Field crop: maize
Growth stage: 2
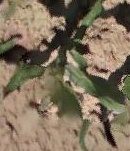
Species: maize